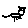
Label: cat